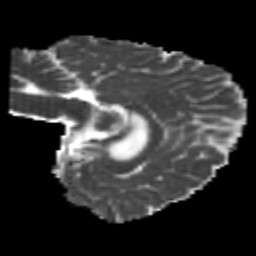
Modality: MD
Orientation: sagittal
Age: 21
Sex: female
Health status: healthy
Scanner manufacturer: philips
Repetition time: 7.385 s
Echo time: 0.08599 s